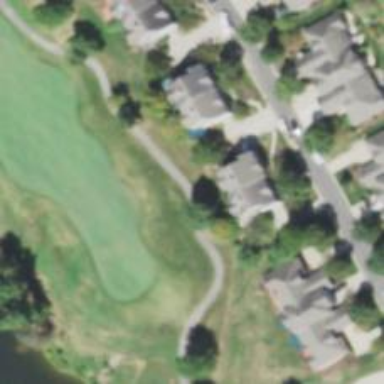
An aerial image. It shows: Path for both roads and golfers.